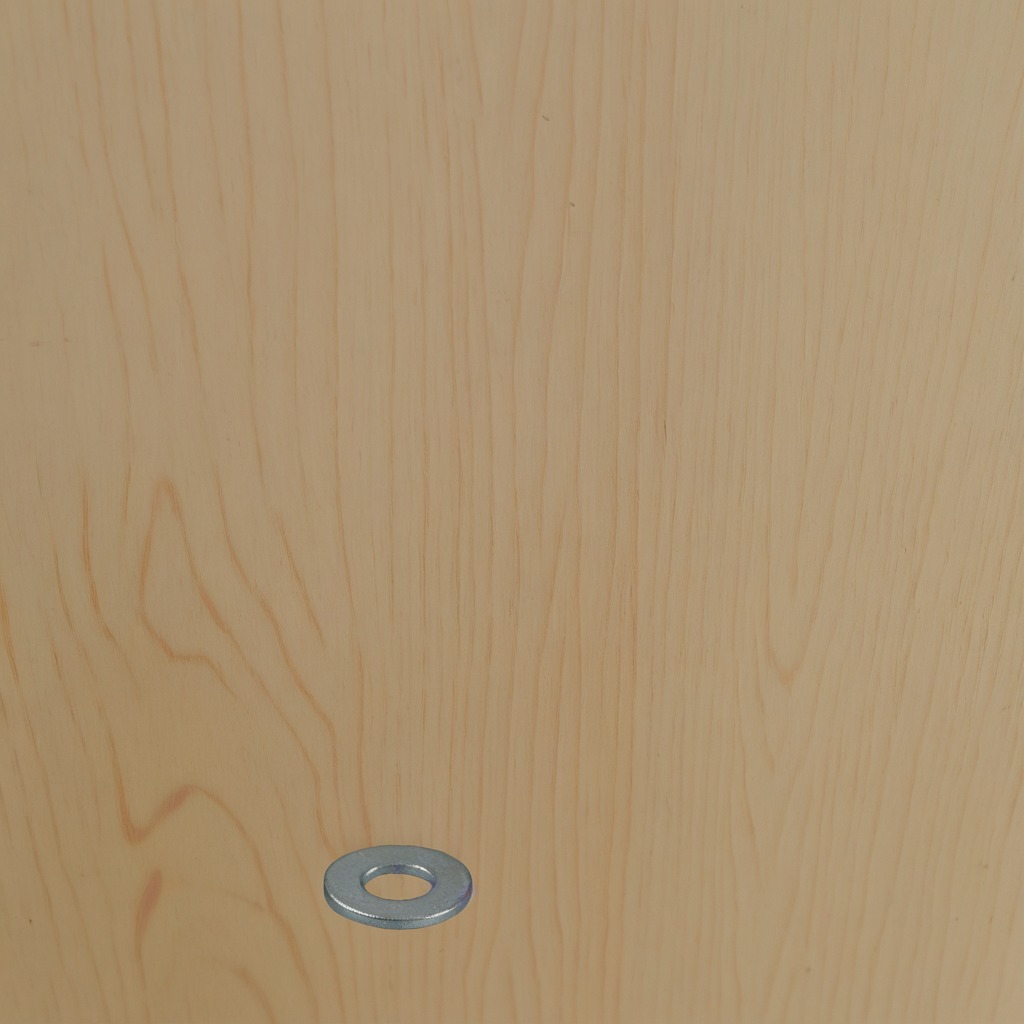
A flat metal washer is lying on the plywood surface in a paint workshop lit by afternoon window light.